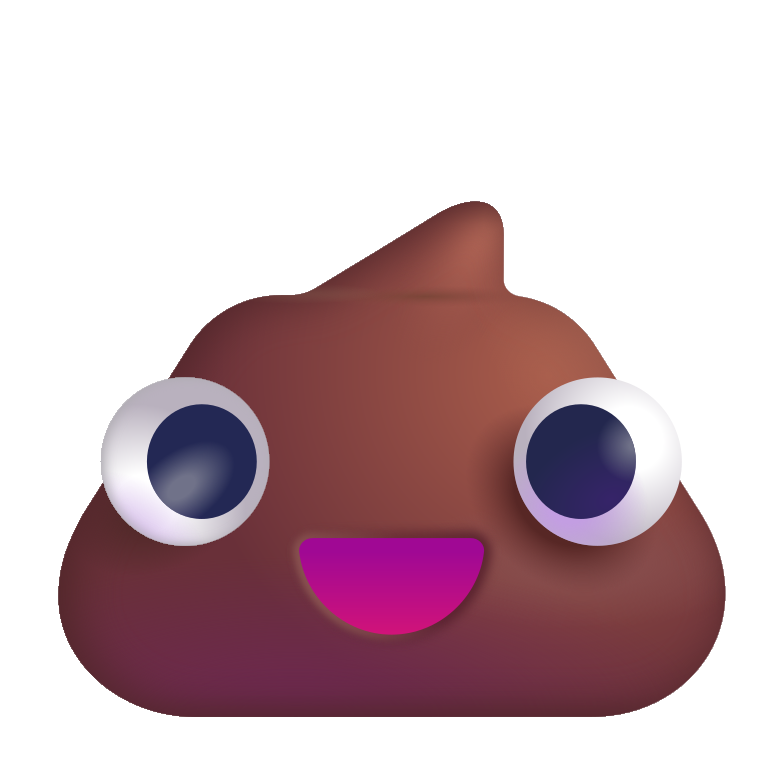
pile of poo color